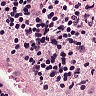
Metastatic tissue present: yes